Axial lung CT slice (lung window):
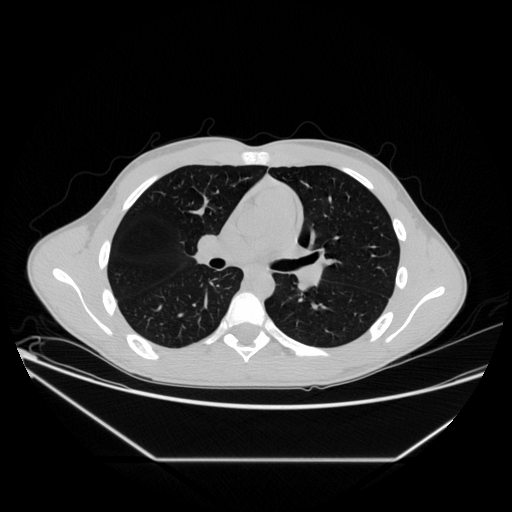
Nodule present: no